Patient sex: M
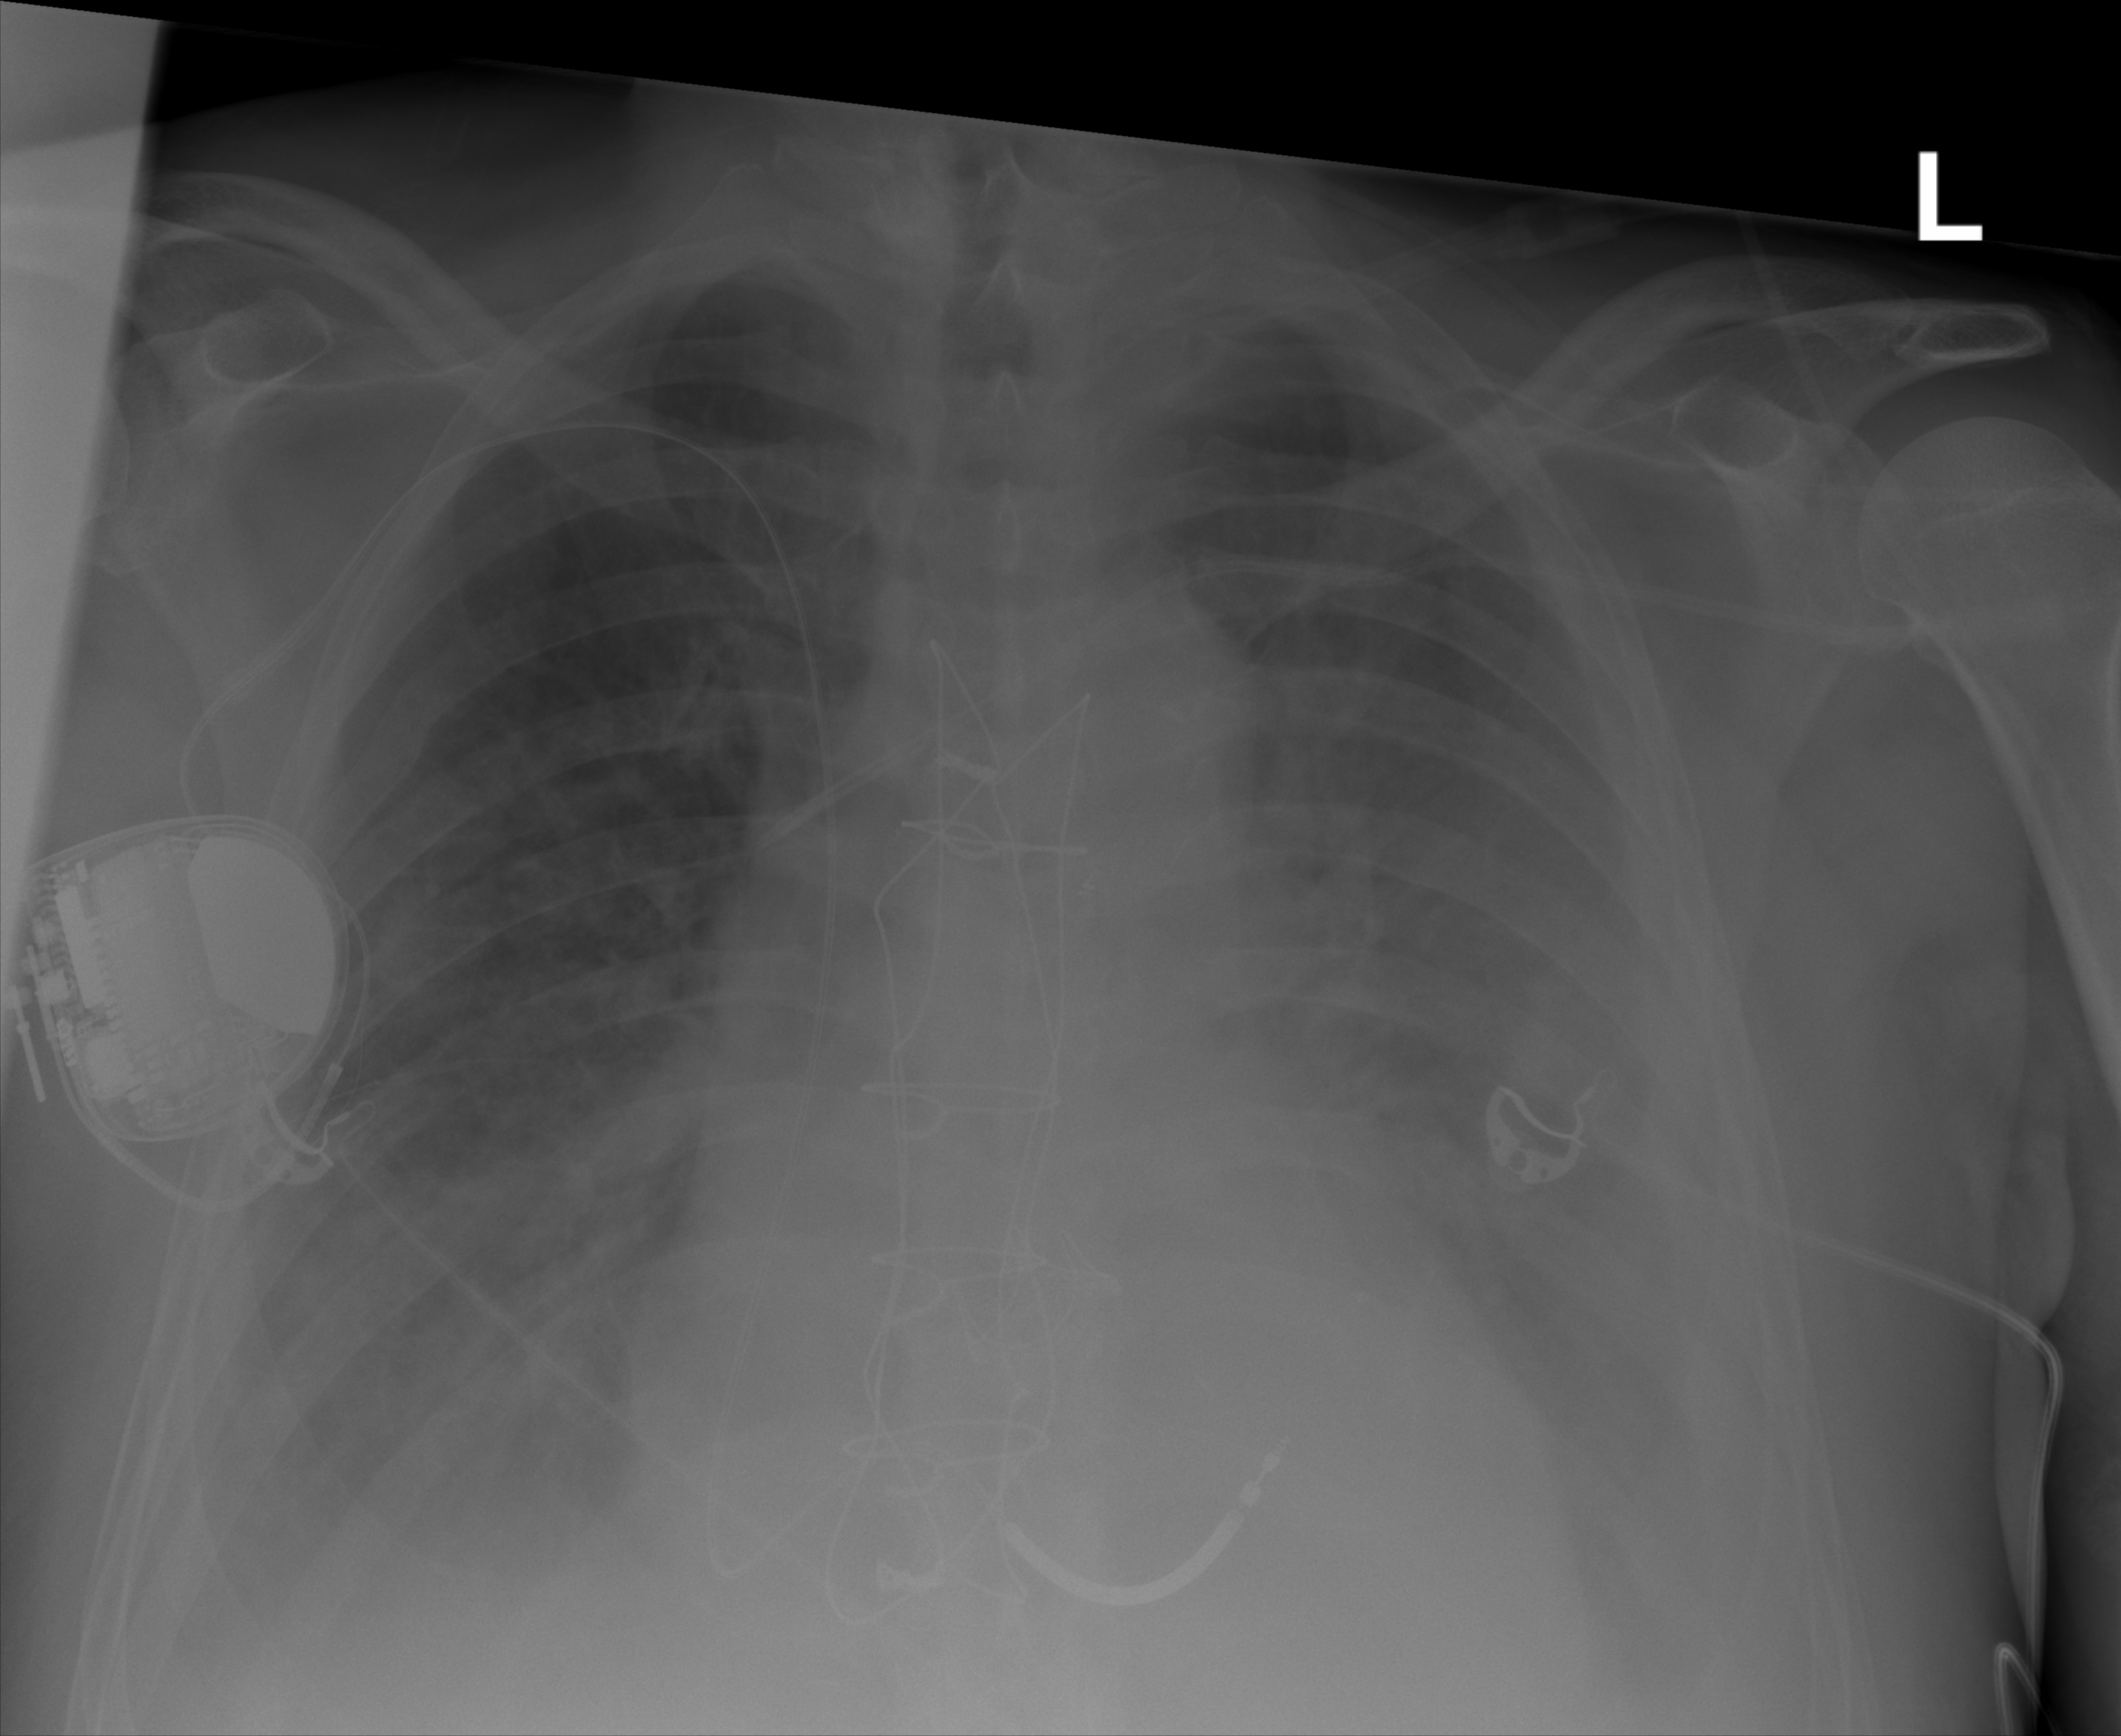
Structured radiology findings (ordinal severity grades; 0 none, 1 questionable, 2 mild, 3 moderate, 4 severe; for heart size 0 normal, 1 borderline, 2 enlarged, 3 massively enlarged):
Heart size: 1
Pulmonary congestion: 2
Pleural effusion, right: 2
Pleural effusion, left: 3
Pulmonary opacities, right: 1
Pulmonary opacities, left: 1
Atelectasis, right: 2
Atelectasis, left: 2